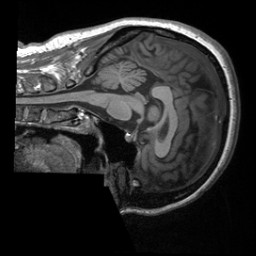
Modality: T1w
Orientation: sagittal
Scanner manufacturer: siemens
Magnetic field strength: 3 T
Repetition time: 2 s
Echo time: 0.0023 s